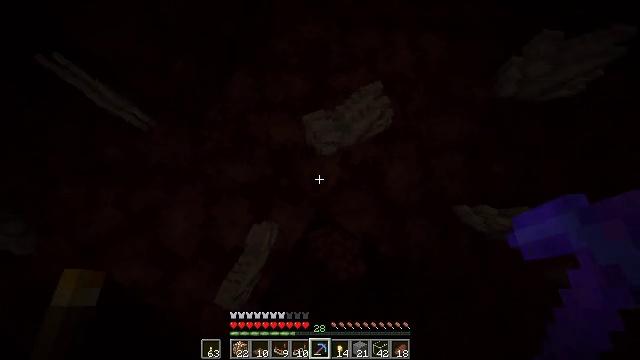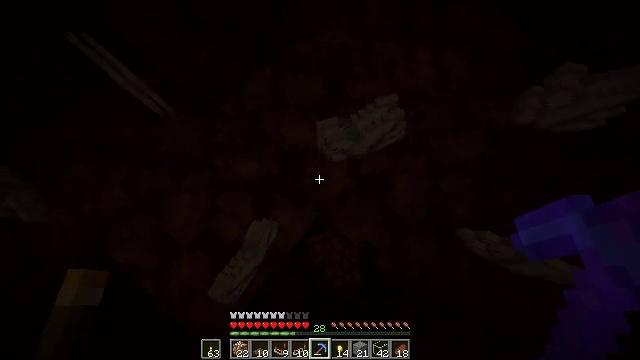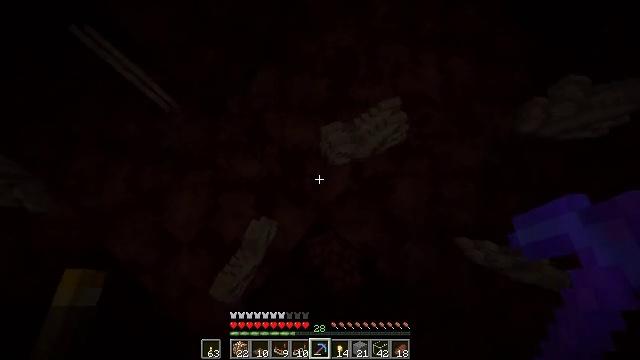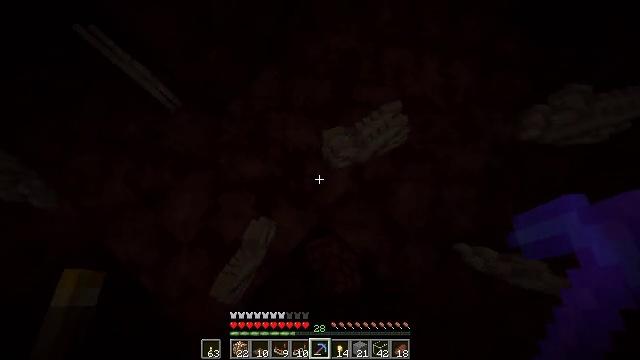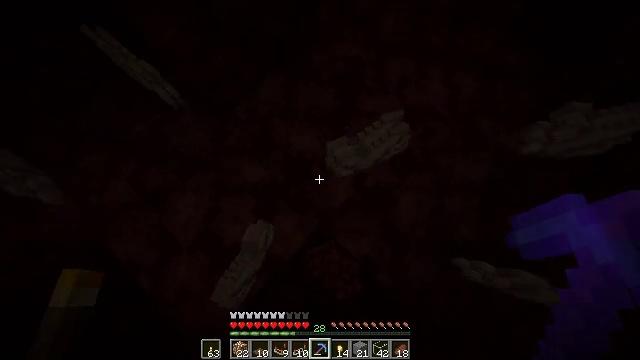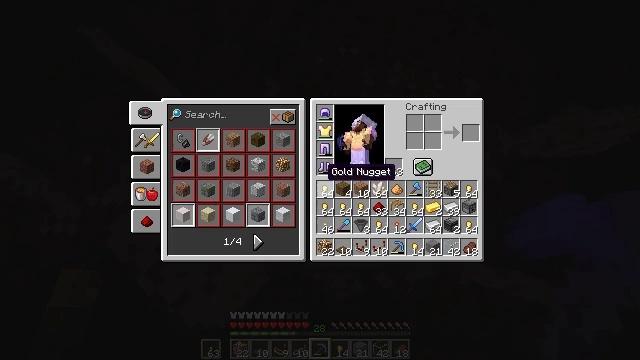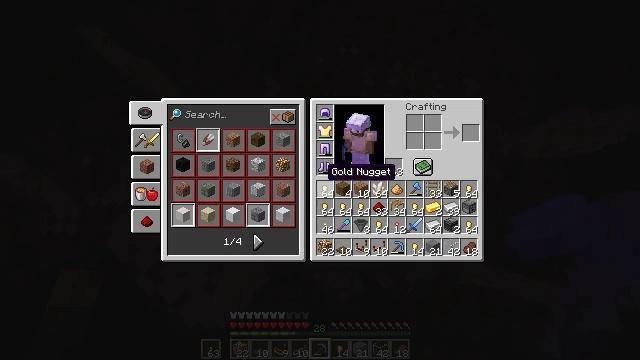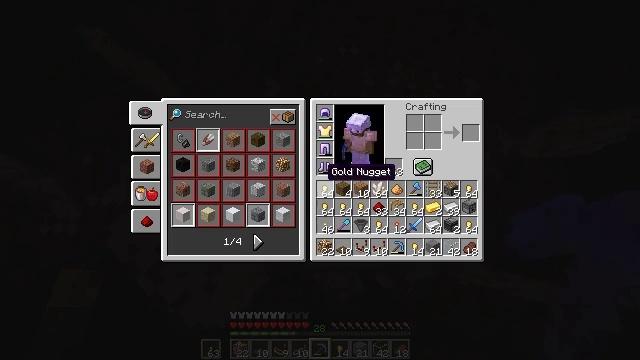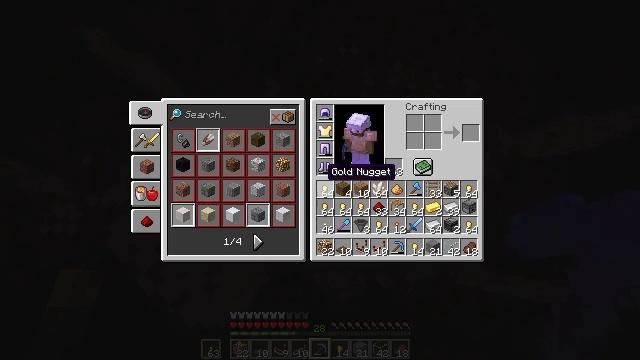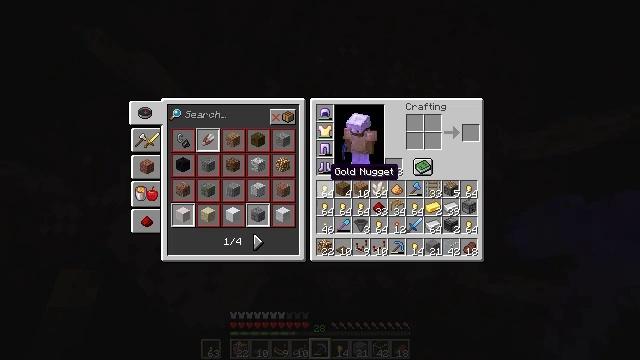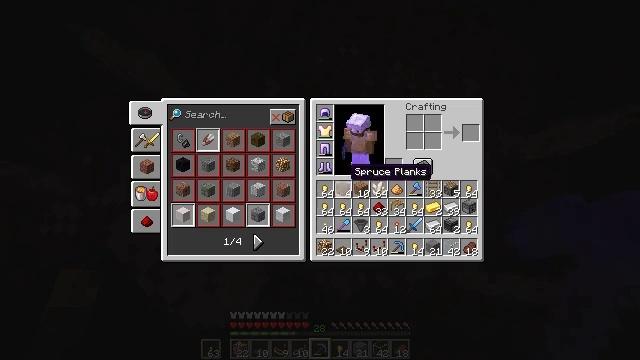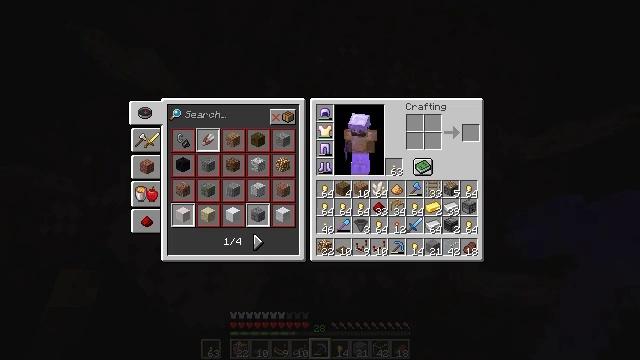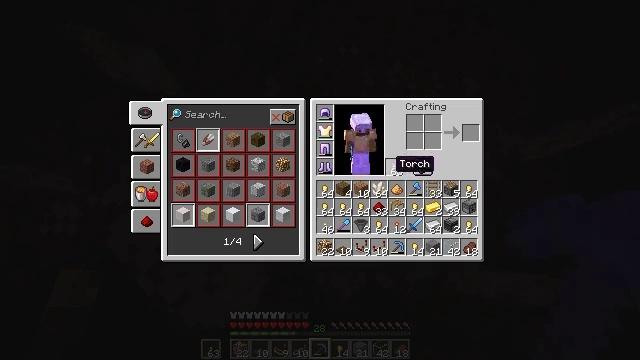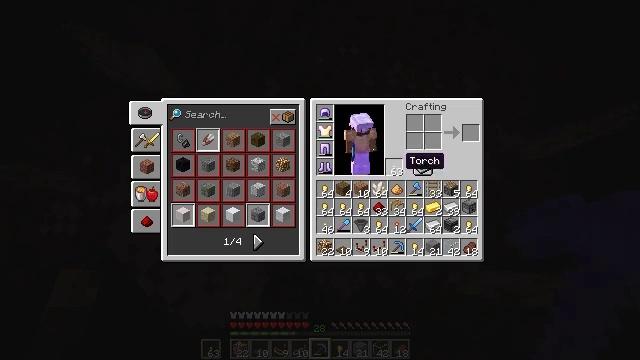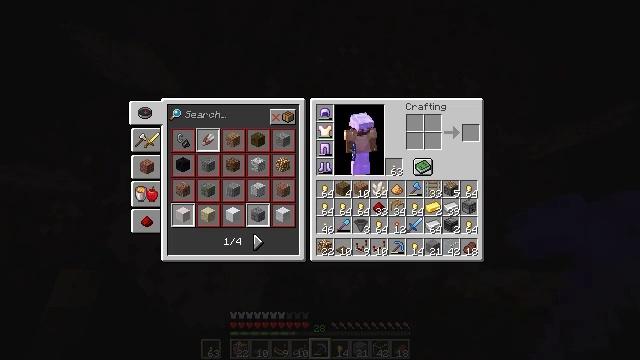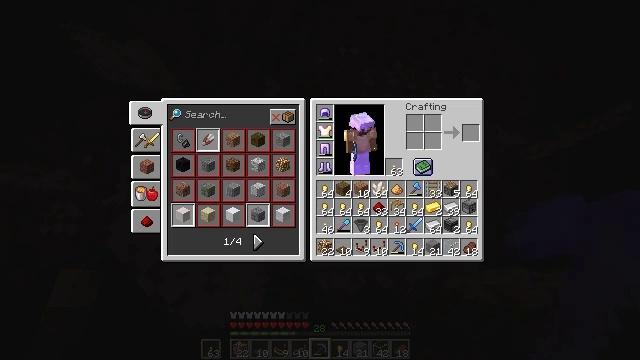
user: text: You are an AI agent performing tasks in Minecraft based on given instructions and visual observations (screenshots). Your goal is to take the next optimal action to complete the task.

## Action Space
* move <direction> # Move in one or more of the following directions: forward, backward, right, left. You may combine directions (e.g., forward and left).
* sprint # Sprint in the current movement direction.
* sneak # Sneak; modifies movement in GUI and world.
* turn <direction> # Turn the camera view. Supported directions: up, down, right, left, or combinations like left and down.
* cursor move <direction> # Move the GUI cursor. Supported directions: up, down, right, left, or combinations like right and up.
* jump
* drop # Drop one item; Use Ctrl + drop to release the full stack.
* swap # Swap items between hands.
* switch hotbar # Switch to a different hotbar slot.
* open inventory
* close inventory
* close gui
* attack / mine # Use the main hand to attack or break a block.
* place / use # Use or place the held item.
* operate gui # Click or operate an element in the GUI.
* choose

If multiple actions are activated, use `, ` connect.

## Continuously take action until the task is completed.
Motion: motion action
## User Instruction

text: Remove glowstone dust from the inventory.
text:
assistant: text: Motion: turn left and up
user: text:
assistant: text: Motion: turn left
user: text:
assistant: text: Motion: turn left
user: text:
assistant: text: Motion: turn left and up
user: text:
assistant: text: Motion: open inventory
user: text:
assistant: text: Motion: open inventory
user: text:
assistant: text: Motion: open inventory
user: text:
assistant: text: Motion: open inventory
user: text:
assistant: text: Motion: no_op
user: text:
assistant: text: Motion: cursor move right
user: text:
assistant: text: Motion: cursor move right
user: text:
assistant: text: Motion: cursor move right
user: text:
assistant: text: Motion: cursor move right
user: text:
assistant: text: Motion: cursor move right
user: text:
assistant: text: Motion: no_op
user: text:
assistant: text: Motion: cursor move right and down
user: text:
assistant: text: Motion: no_op
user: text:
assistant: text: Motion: no_op
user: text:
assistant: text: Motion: no_op
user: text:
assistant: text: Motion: no_op
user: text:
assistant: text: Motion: no_op
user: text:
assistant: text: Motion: no_op
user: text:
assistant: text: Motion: no_op
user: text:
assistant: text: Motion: no_op
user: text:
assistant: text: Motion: no_op
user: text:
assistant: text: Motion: no_op
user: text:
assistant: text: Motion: no_op
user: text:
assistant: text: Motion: no_op
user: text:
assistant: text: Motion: no_op
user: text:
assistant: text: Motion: cursor move right and up